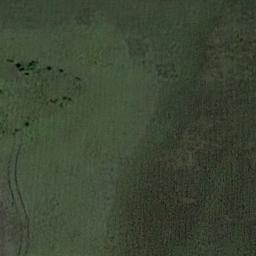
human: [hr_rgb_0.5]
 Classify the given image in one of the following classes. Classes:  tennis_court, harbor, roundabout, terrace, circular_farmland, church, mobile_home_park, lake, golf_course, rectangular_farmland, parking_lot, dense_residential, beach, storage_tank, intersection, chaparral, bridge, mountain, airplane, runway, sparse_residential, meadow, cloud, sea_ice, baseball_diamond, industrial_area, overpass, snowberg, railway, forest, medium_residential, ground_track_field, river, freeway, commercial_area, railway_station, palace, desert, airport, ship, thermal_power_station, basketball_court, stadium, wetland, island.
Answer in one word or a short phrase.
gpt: meadow